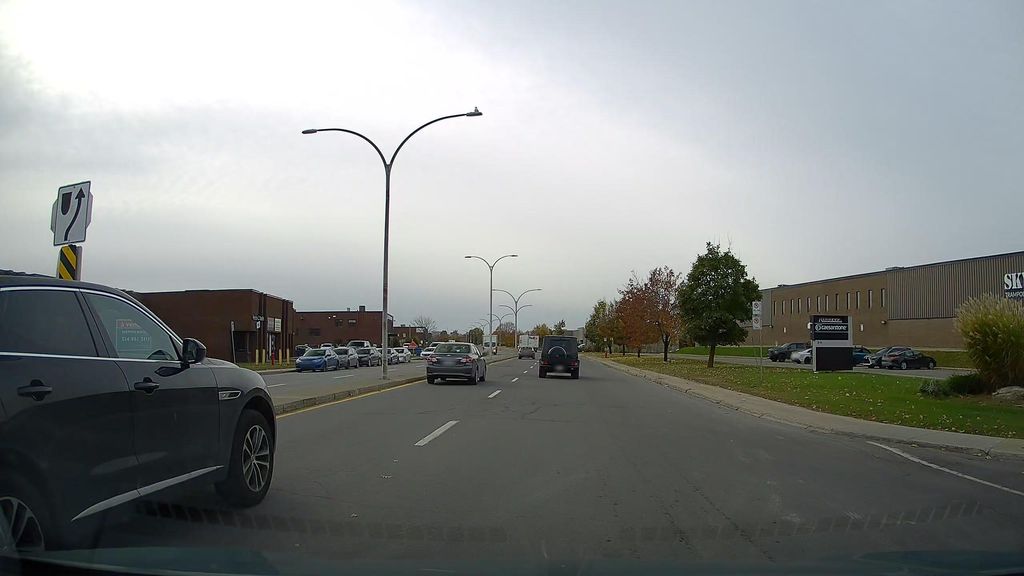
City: montreal